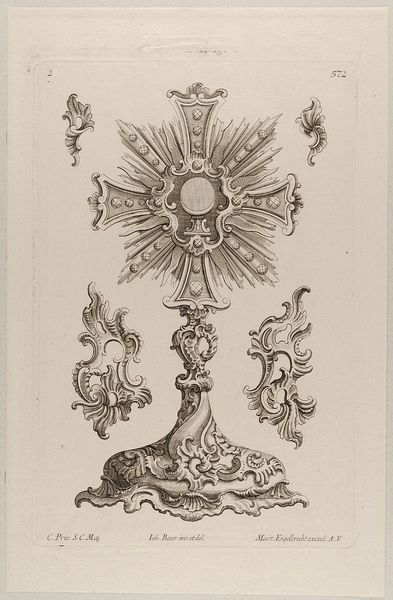
Titel: Monstranz
Künstler: Martin Engelbrecht
Standort: Hamburg
Institution: Museum für Kunst und Gewerbe Hamburg
Schlagwörter: schmuck, ornament, rokoko, grafik, graphik, fotografie, photographie, griff, kreuz, strahlen, druckgraphik, druckgrafik, radierung, kunstgewerbe, knauf, hostie, monstranz, kunsthandwerk, rocaille, style, reproduktionen, goldschmiedearbeiten, ostensorium, industriedesign, druckerzeugnisse, muschelwerk, ornamentstich, vorlageblätter